Question: I don't use RSS feed readers personally anymore, but upon request I have setup a simple RSS file in XML that users can subscribe to. When I checked it out on Feedly, I saw that some other feeds have "logos" for next to the feed's name. I did some internet search and read that the '' tag can be used for that, but my RSS feed still doesn't show the logo,

So, how would I add a logo like the other sides (below the first row in the screenshot) did?
(Note that I replaced the actual contents by "...", because I don't want to advertise anything here)
The current way I was trying to add the logo is:
'''
<?xml version="1.0" encoding="utf-8"?>
<rss version="2.0">
<channel>

<url>http://.../logo_rssfeed.gif</url>
<title>...</title>
<link>...</link>

<item>
<title>...</title>
<link>...</link>
<guid>...</guid>
<pubDate>19 Jun 2014</pubDate>
<description>
...
</description>
</item>
...
</channel>
</rss>
'''
<URL>
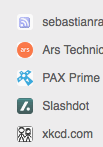
Answer: I believe the side icon in Feedly and many other readers are actually favicons. To get an icon displayed, you need to add a favicon to your <URL>. As a bonus you'll get the favicon to sow up for people who bookmark your site or add it to sites like Delicious and more.
Also, you should make sure your feed is valid. It's not that difficult if you follow <URL> and will help feed readers show your content correctly. The consequence of this is obviously higher engagement and subscribers from RSS.